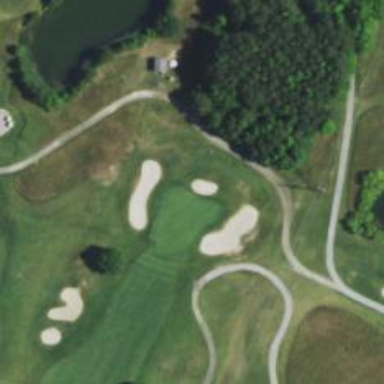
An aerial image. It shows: Golf hole.